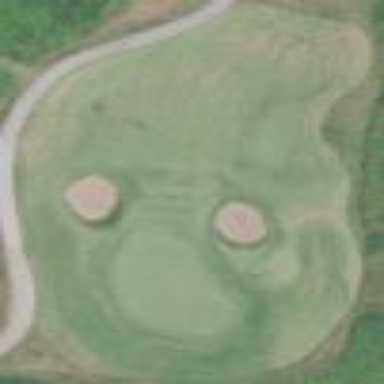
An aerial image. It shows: Golf fairway surrounded by grass.